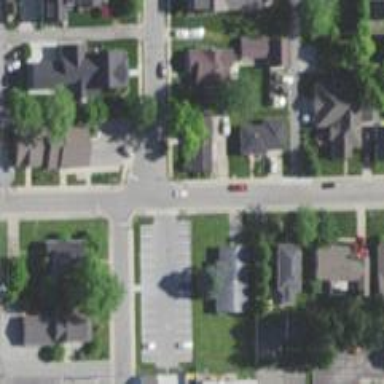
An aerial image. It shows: Residential road with asphalt surface and separate sidewalk.